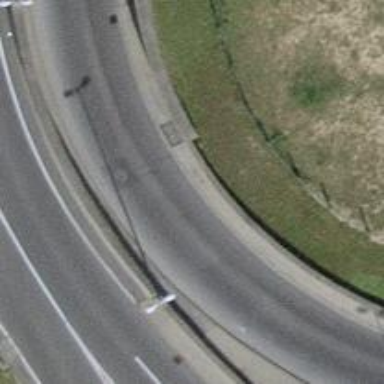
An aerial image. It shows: Primary link road with asphalt surface.